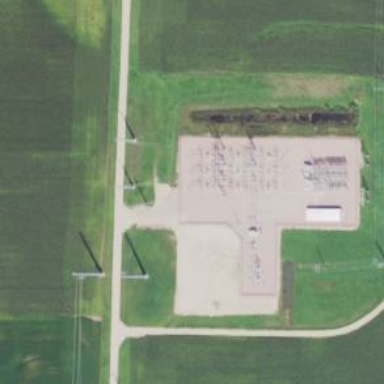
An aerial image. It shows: Switch used for power control.